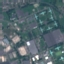
Land use / land cover class: Industrial